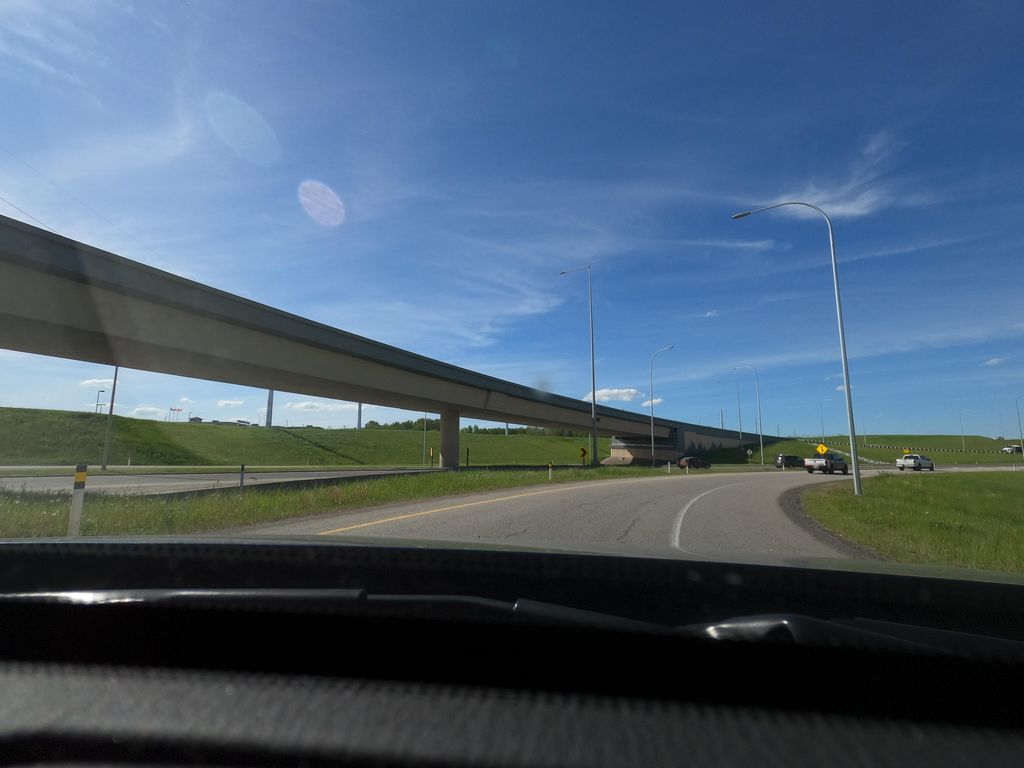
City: calgary